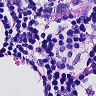
Metastatic tissue present: no